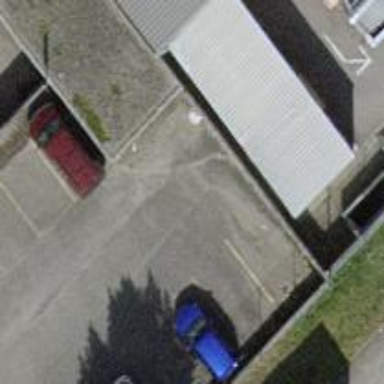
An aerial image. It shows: Road serving as parking aisle.